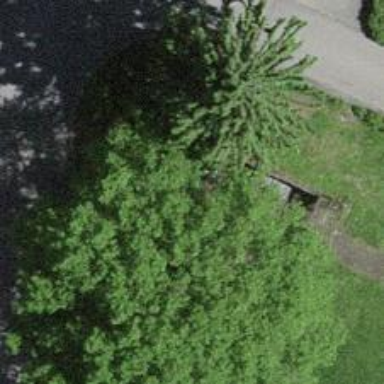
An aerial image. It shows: Tree house in the playground.